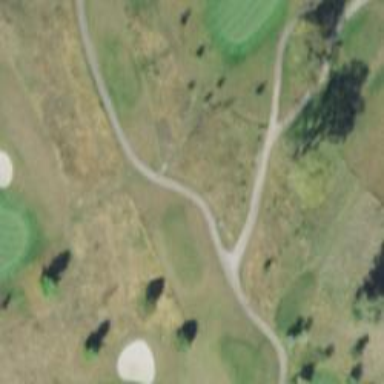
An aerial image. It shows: View of golf hole.